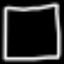
Label: square